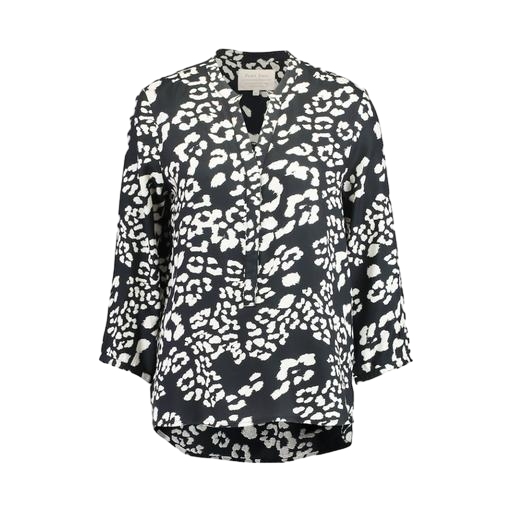
black ocelot-print shirt, black animal-print sleep top, black leopard-print shirt, white background